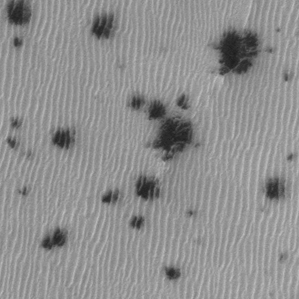
Label: frost